Question: I need to show the product category of product in admin Orders page when a customer make a purchase.Appreciate if any one can help. :)
screen shot attached where in need to display product category of product in Orders page. Thanks

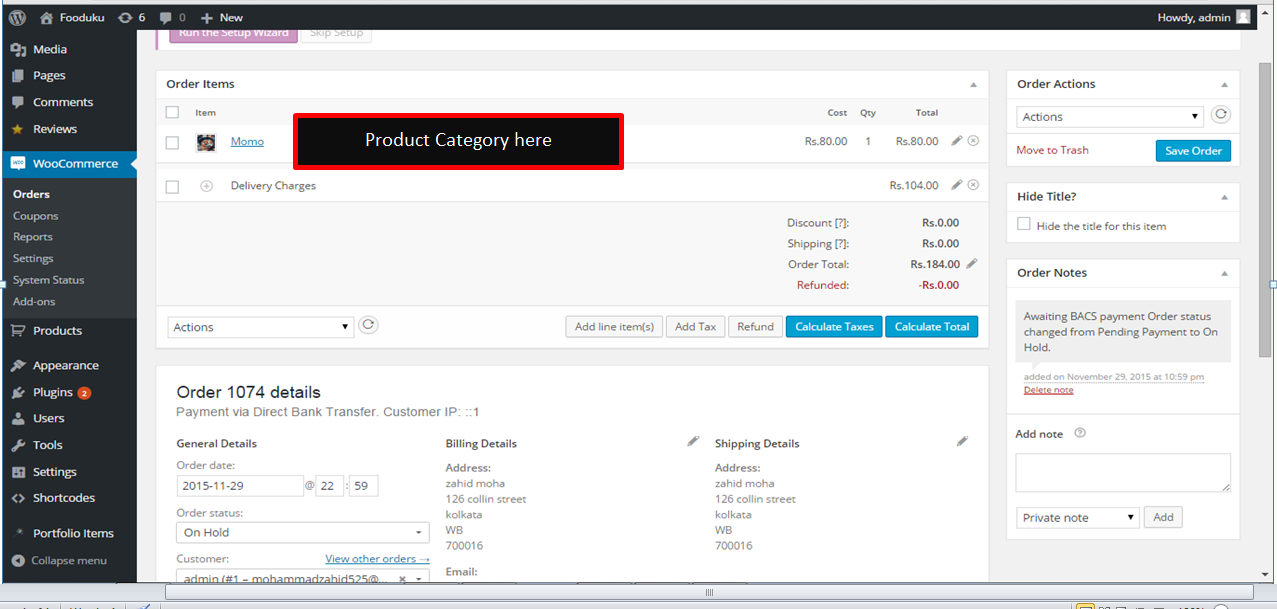
Answer: I'd use <URL> and add it to the appropriate hook. You can always find an appropriate hook by searching through the WooCommerce code for some CSS/HTML markup. In this case the '<td class="name">' tag had a 'data-sort-value' data attribute. You can usually assume that those aren't going to appear everywhere and aren't dynamically generated, so you can use a decent text editor to search the whole WooCommerce folder. That revealed a 'woocommerce_before_order_itemmeta' hook.
Add this to your theme's functions.php or preferably a site-specific plugin.
'''
add_action( 'woocommerce_before_order_itemmeta', 'so_before_order_itemmeta', 10, 3 );
function so_before_order_itemmeta( $item_id, $item, $_product ){
echo get_the_term_list( $_product->id, 'product_cat', __( 'Categories:', 'textdomain' ), ',', '' );
}
'''